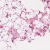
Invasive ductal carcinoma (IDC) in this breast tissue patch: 0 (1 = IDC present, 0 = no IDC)